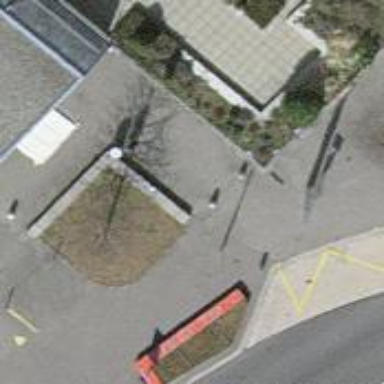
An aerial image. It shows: Bollard.